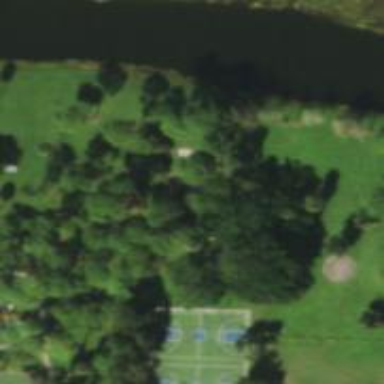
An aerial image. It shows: Disc golf hole.